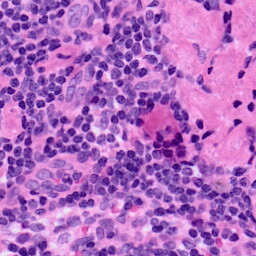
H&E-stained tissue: LymphNode